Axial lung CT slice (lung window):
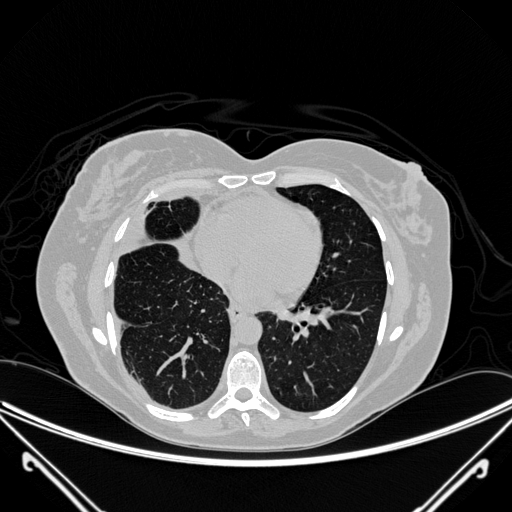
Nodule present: no